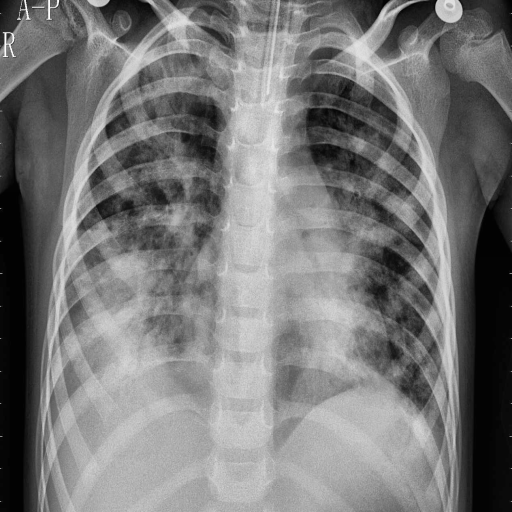
Finding: PNEUMONIA